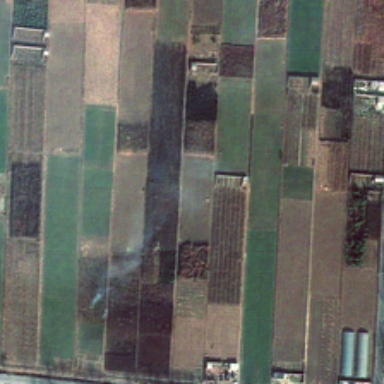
The farm has been torn up by a crack .